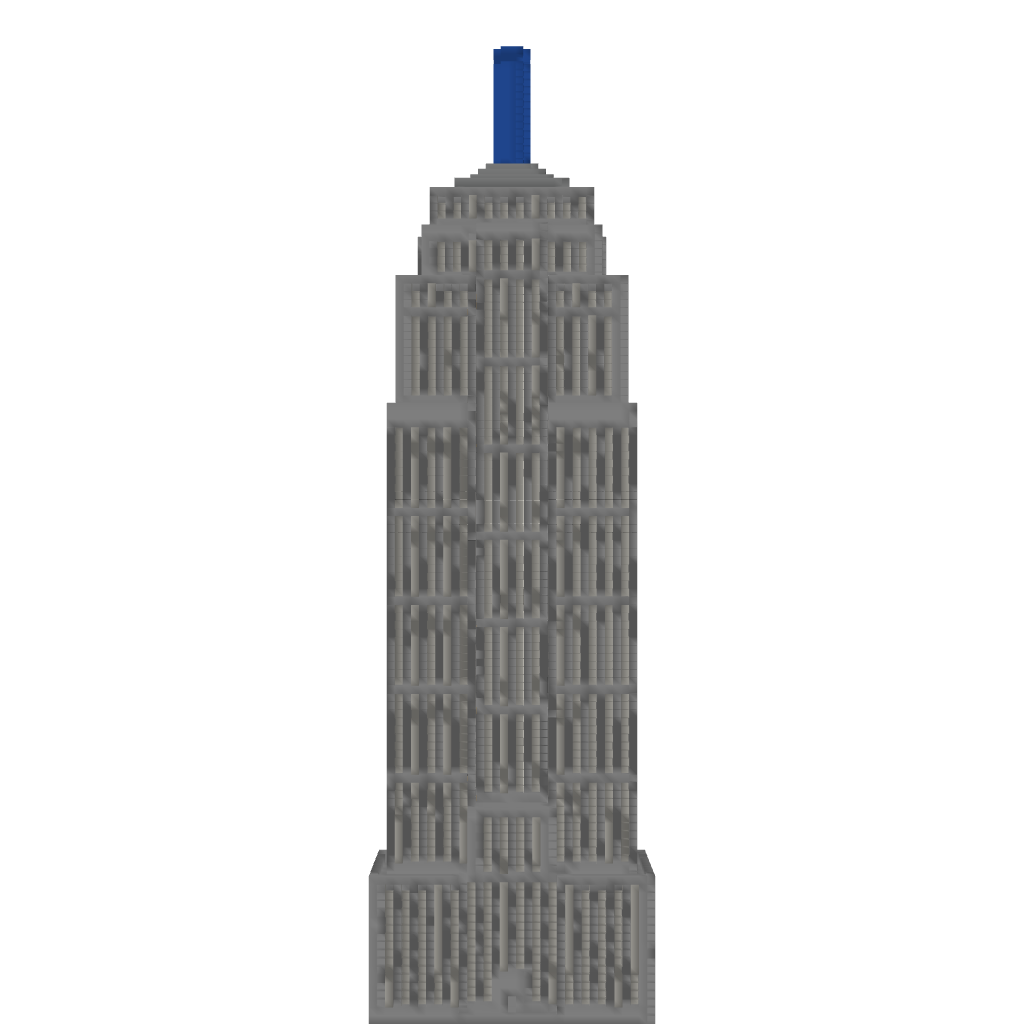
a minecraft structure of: Empire State Building